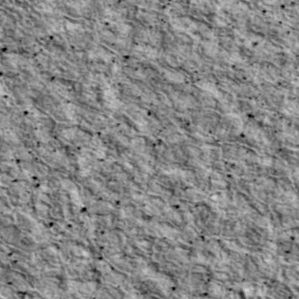
Label: non_frost